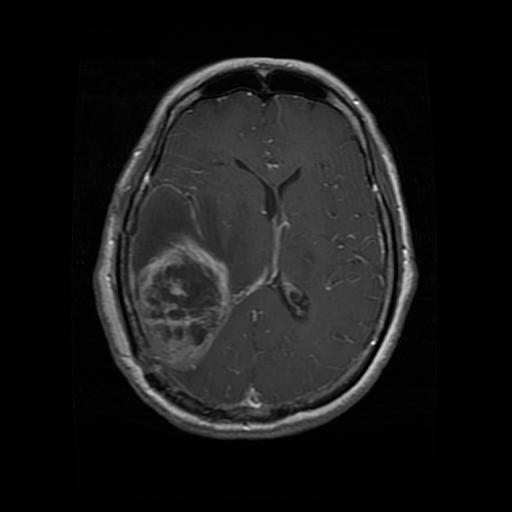
Label: glioma